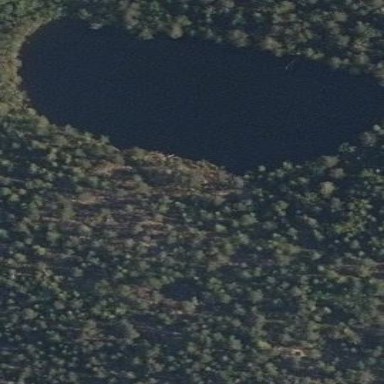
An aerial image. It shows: Peaceful pond surrounded by nature.